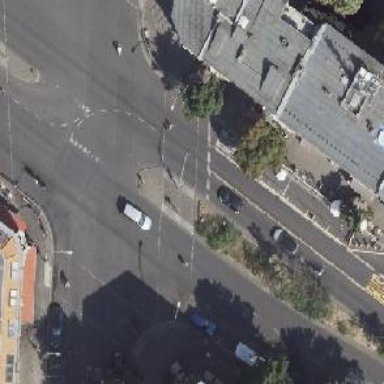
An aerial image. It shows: Road with traffic signals.